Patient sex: F
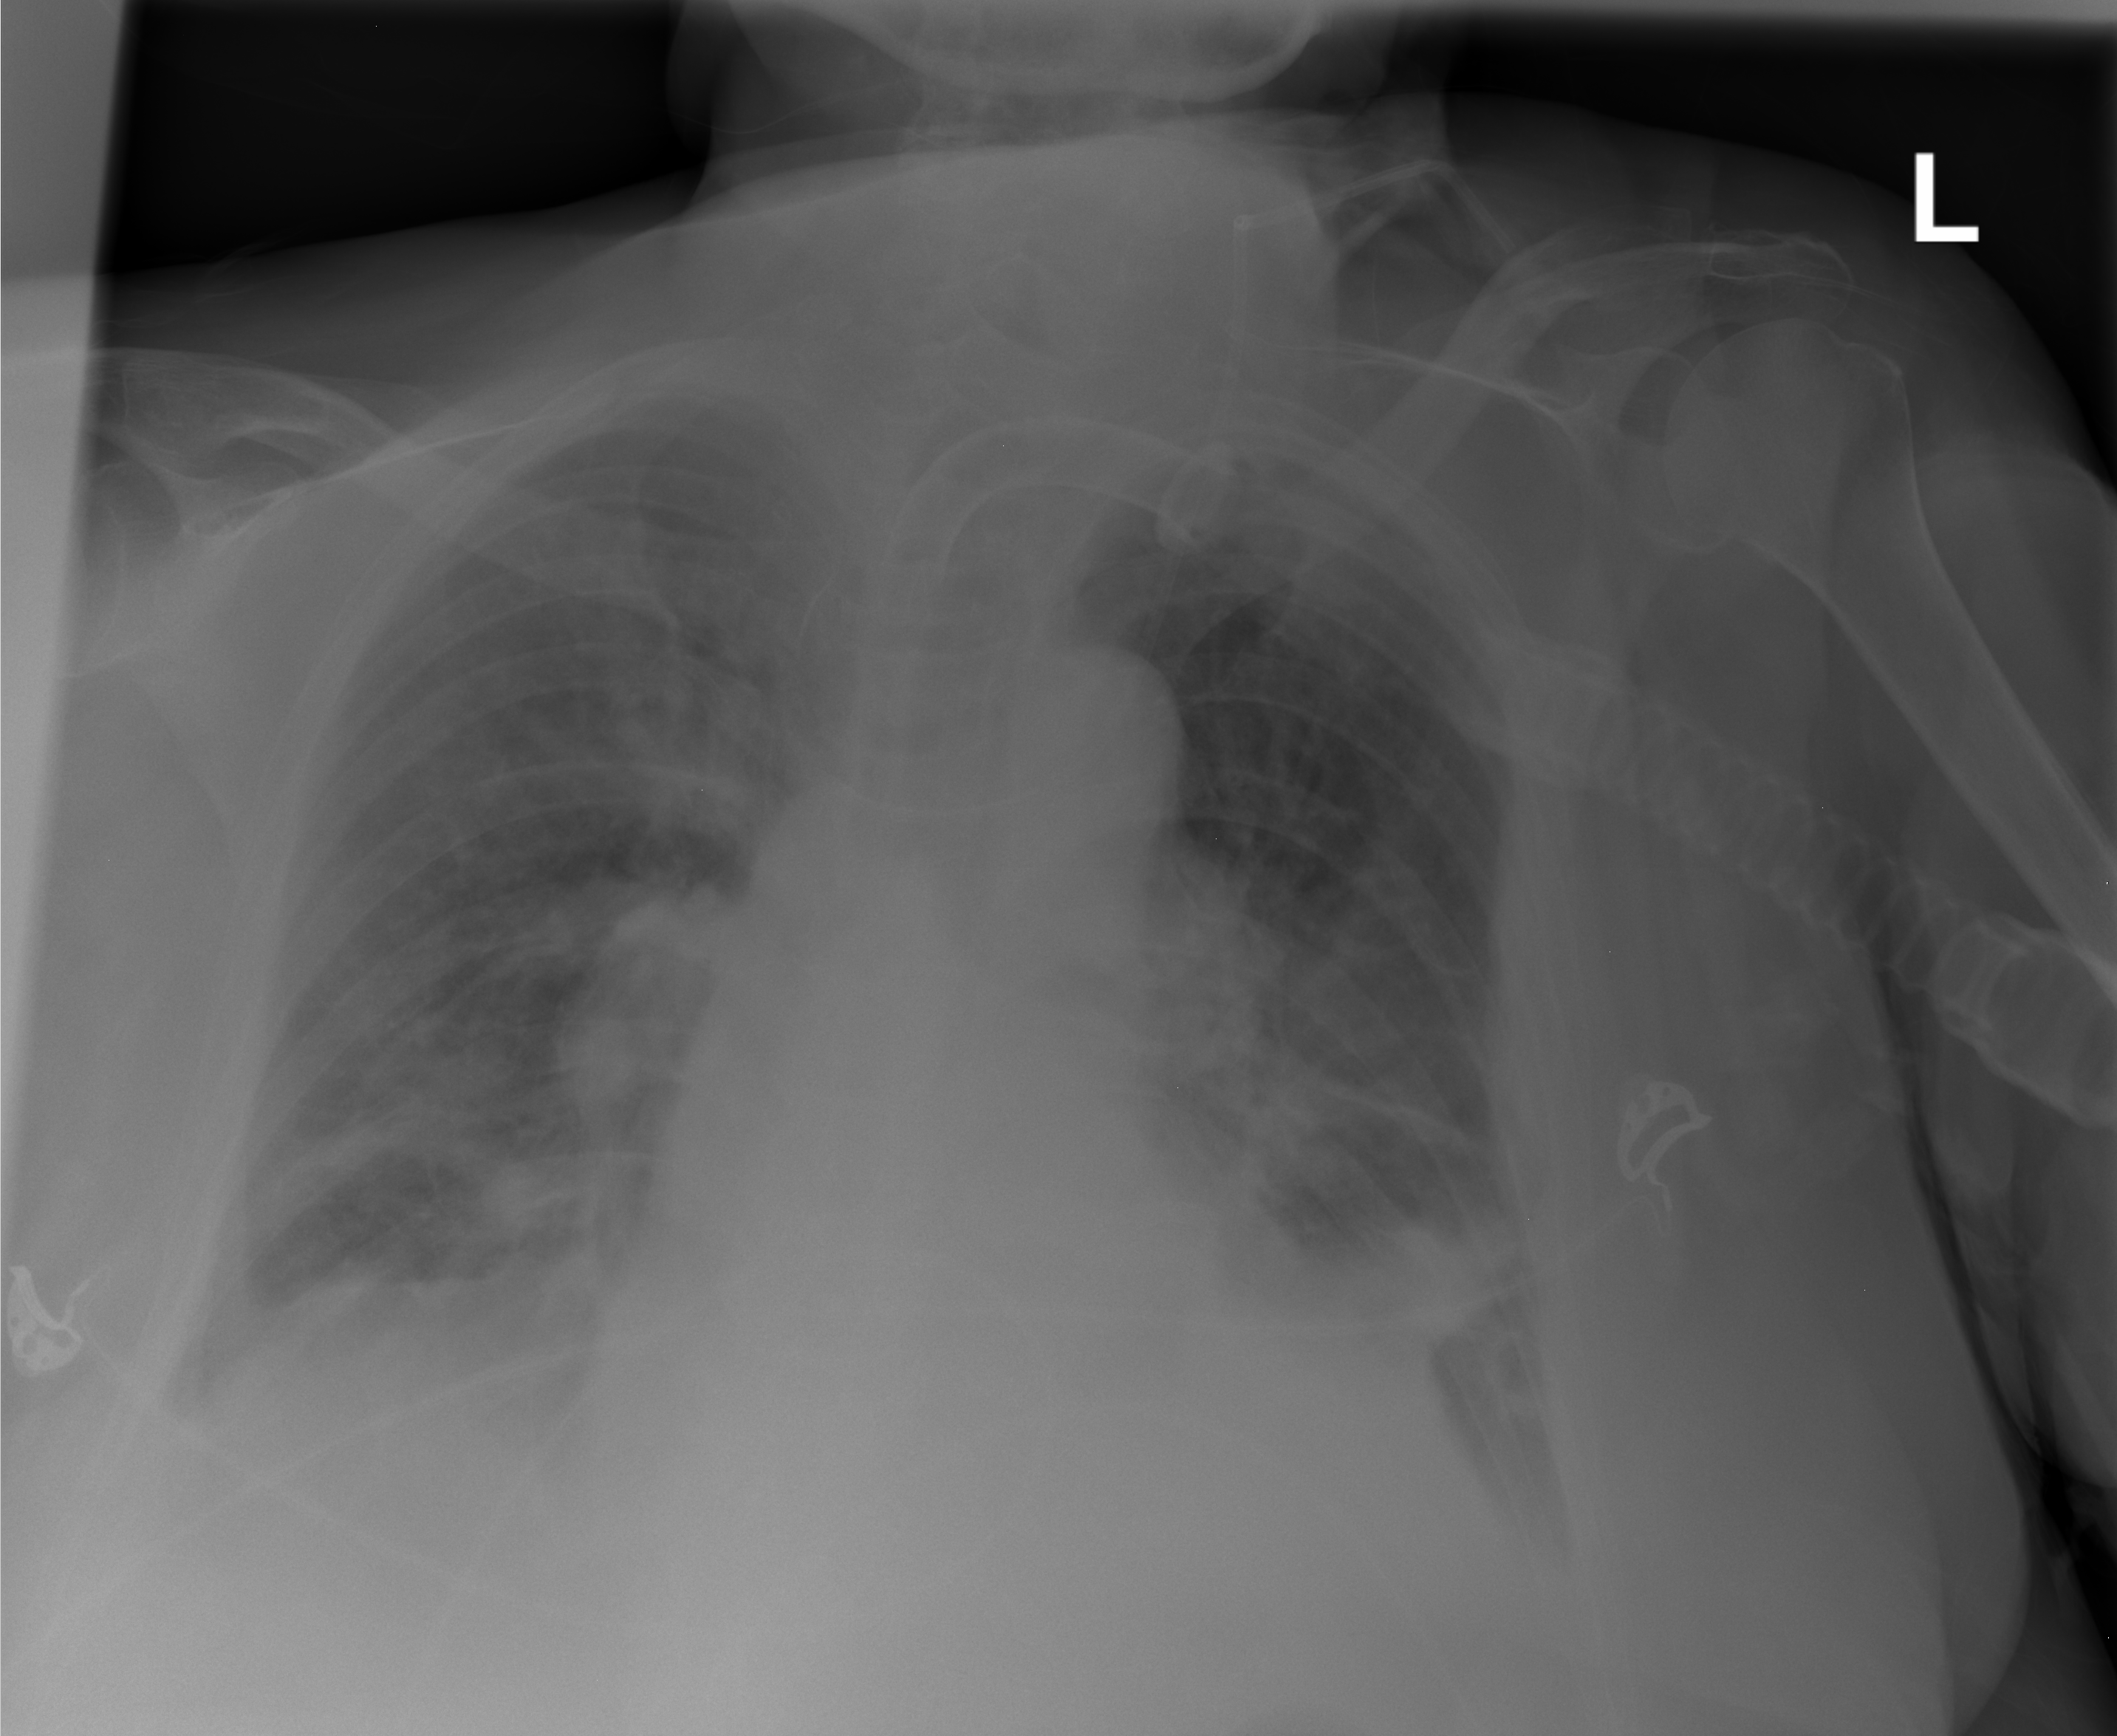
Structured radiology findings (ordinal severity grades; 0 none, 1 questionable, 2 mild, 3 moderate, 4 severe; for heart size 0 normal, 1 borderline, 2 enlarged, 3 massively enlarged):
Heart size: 2
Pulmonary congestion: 2
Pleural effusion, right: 2
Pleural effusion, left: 2
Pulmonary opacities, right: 3
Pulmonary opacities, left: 2
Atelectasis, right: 3
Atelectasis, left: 3